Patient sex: M
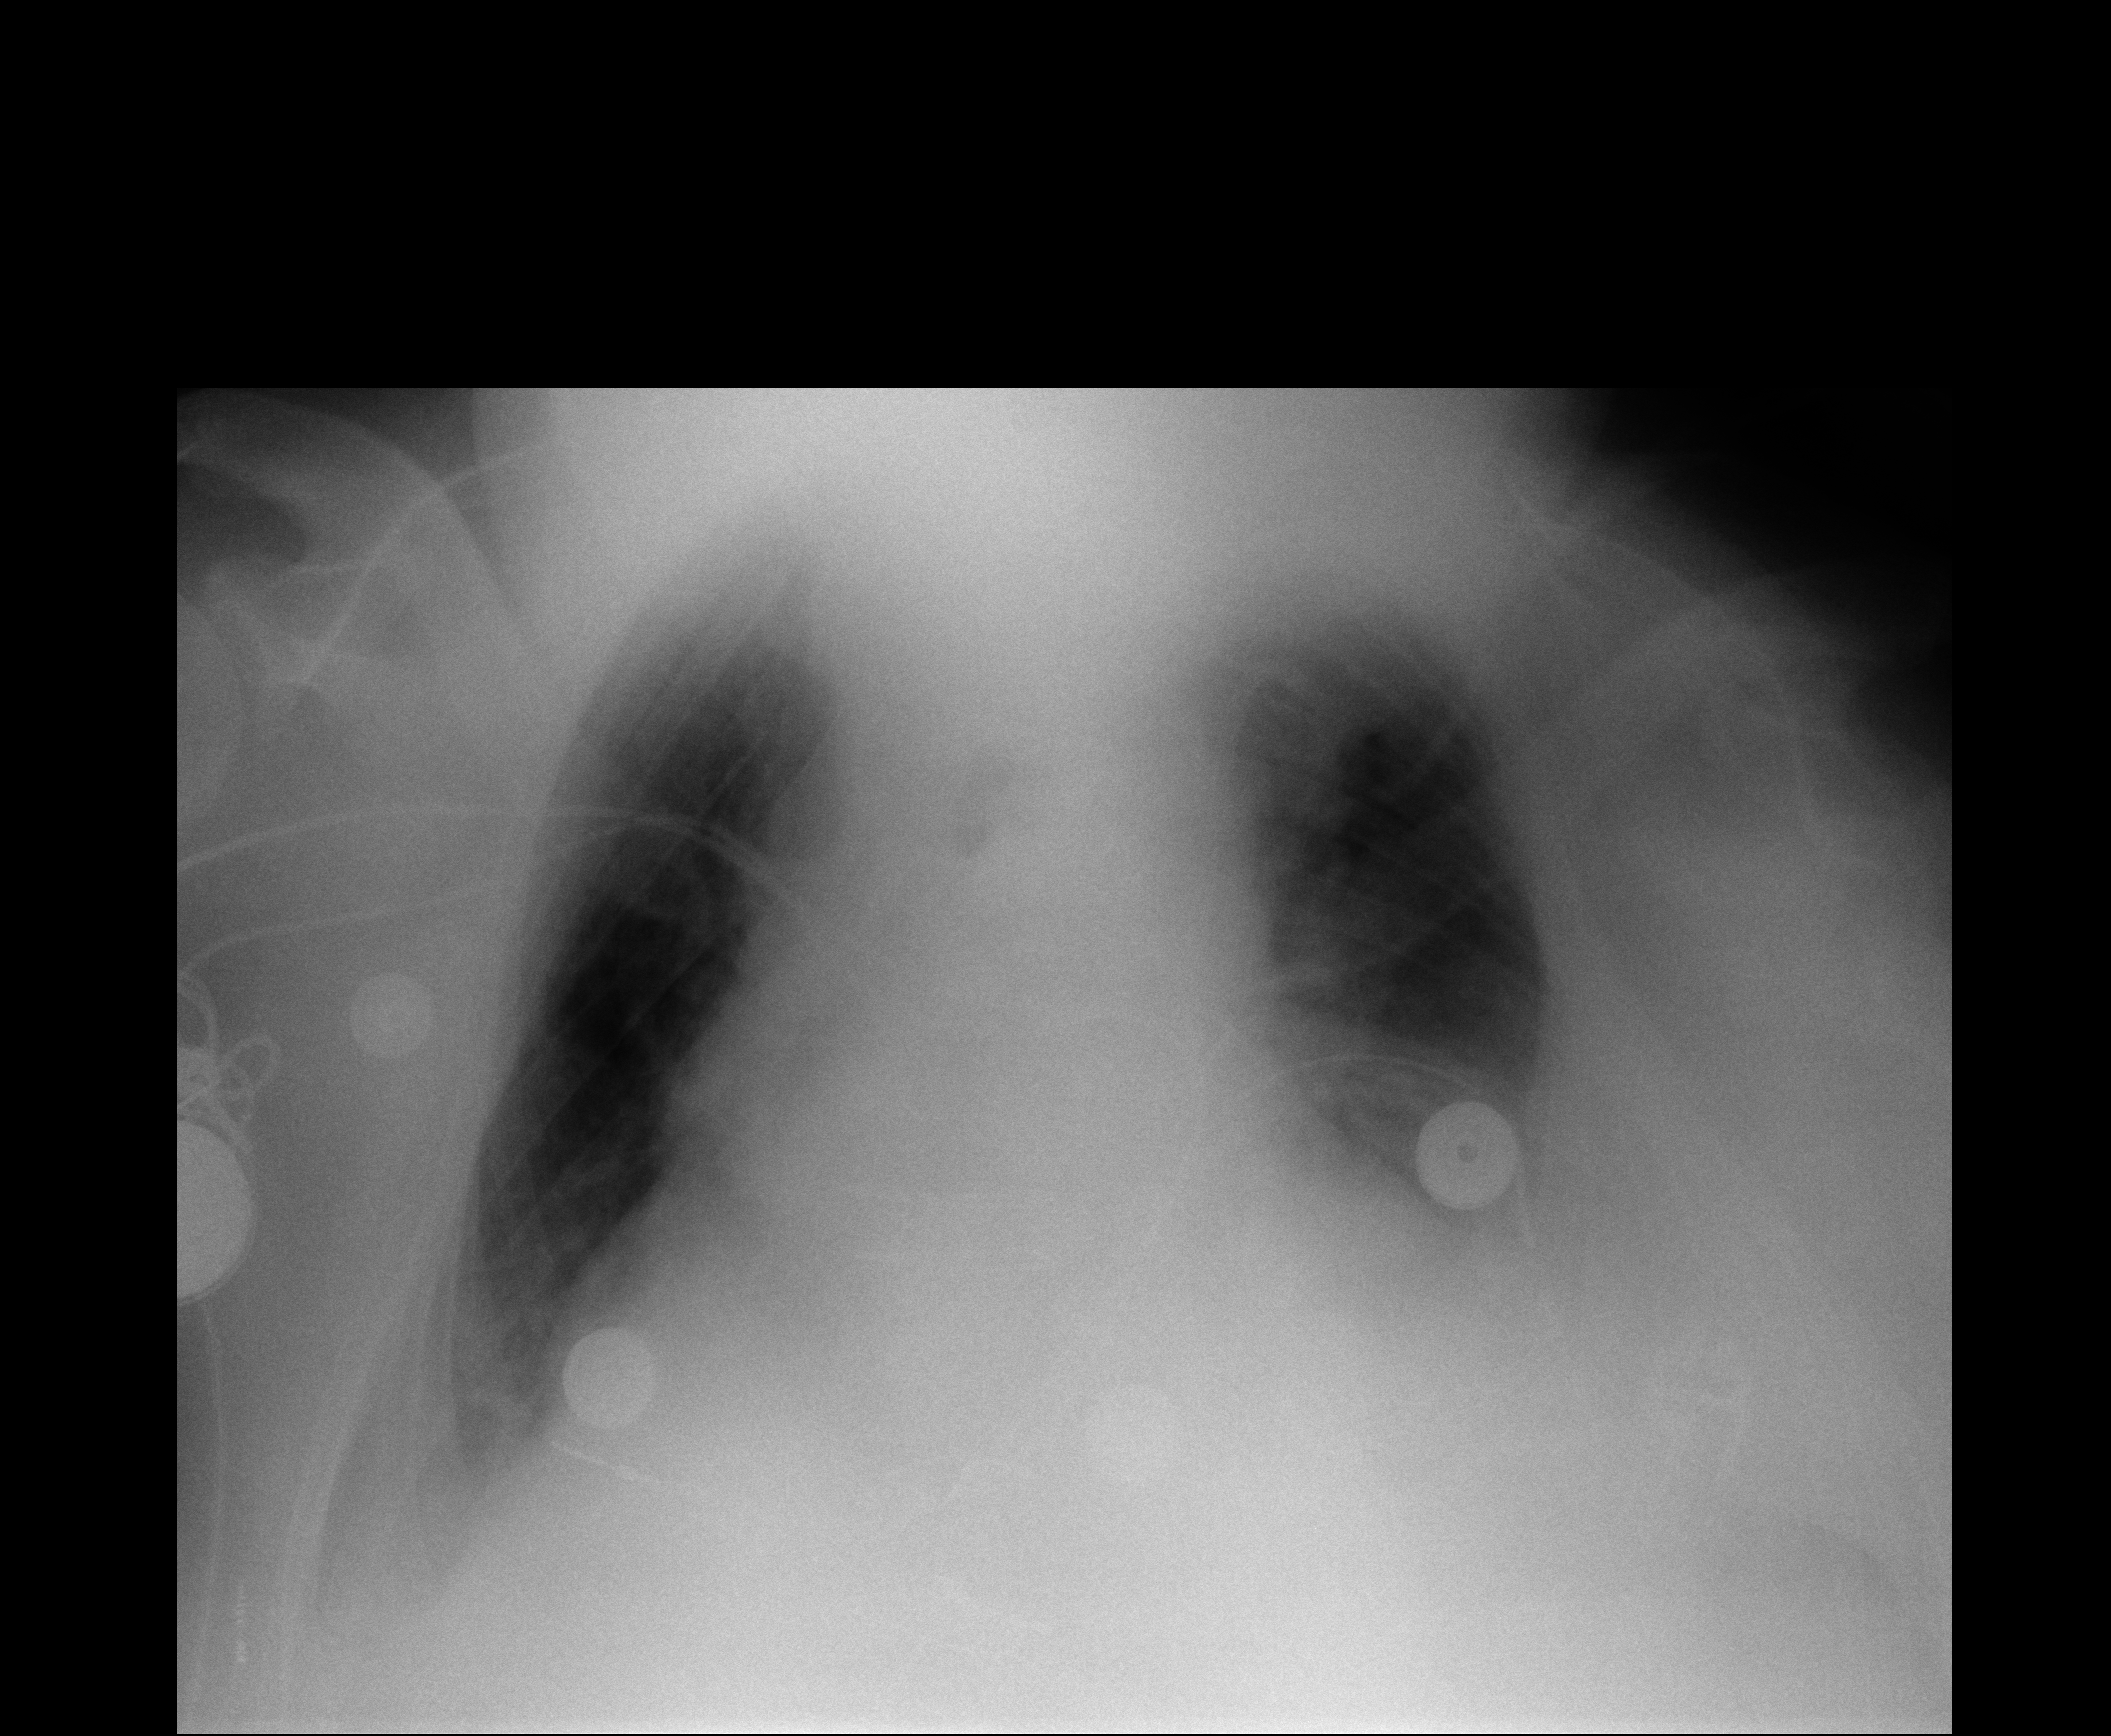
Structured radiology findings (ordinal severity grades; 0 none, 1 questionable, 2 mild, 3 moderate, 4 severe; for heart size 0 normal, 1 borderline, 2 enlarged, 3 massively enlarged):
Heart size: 3
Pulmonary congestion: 3
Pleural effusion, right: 2
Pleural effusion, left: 2
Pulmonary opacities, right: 0
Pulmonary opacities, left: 0
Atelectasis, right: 2
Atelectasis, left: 2